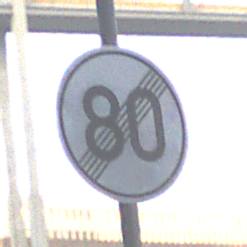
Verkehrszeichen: EndeGeschwindigkeit80
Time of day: SunriseSunset
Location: Outdoor (Urban)
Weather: PartlyCloudy
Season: NotSpecified
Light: Natural